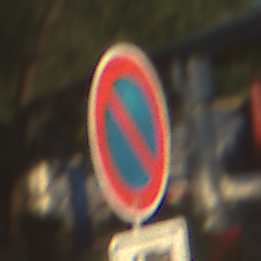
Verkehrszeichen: EingeschraenktesHalteverbot
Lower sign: HinweisDurchSinnbild23
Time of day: SunriseSunset
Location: Outdoor (Suburban)
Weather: Clear
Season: NotSpecified
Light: Natural